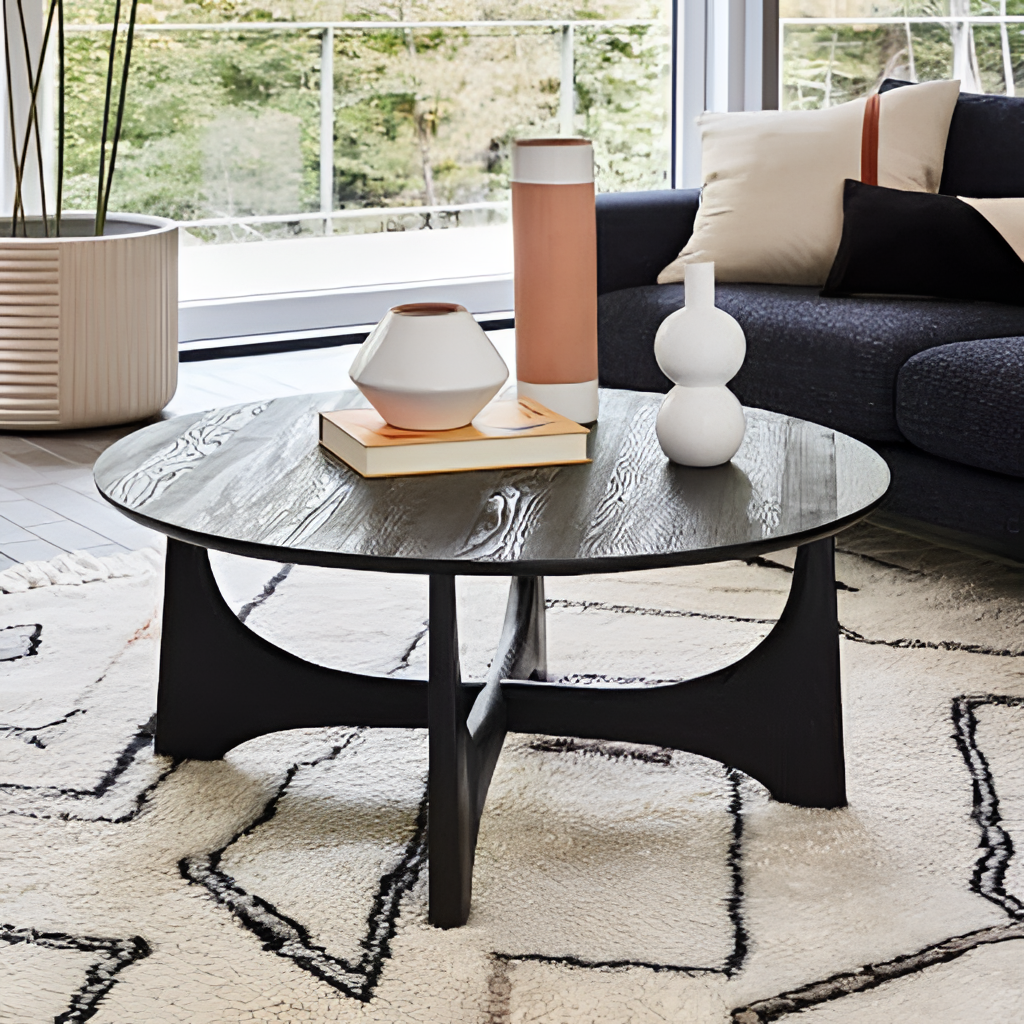
living room, black wood coffee table, paint wallpaper, with solid pattern, modern, tile flooring, with geometric pattern